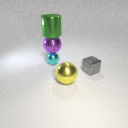
large green metal cylinder above large purple metal sphere